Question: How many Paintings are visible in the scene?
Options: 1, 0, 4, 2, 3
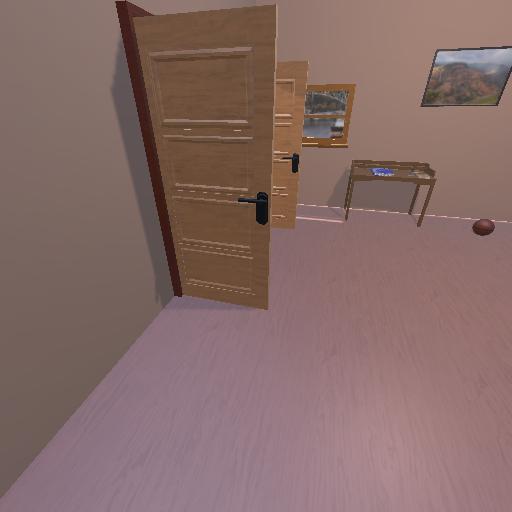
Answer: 1